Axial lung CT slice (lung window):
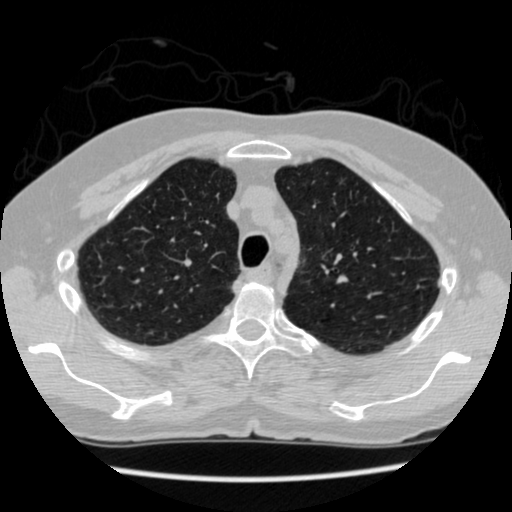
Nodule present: no